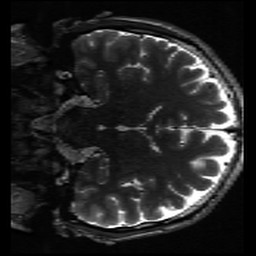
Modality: inplaneT2
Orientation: coronal